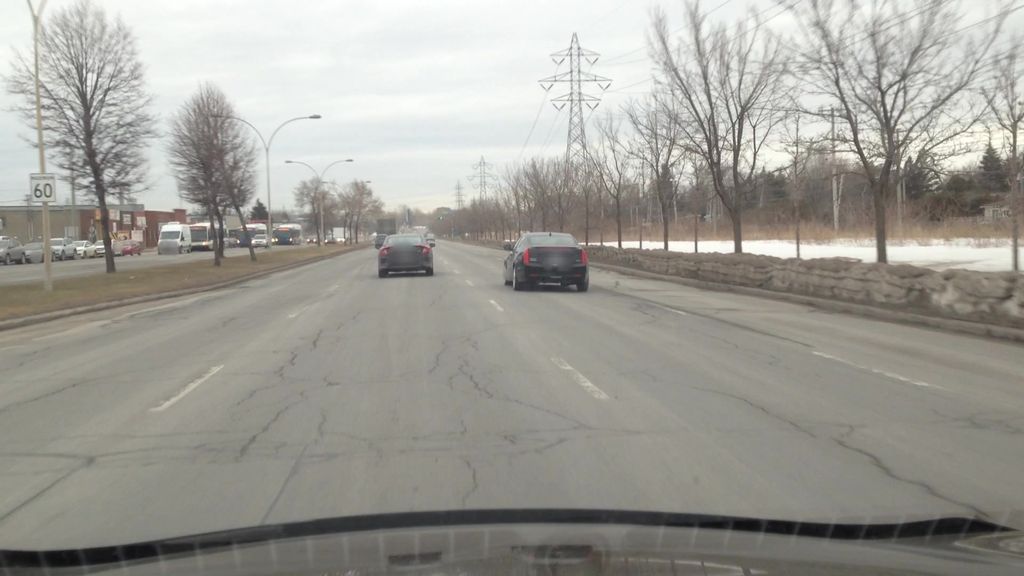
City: montreal